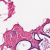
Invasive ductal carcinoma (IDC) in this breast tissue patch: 0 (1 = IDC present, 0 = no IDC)